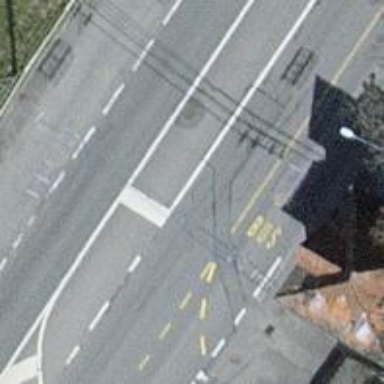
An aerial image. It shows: Trolleybus stop position for public transport.